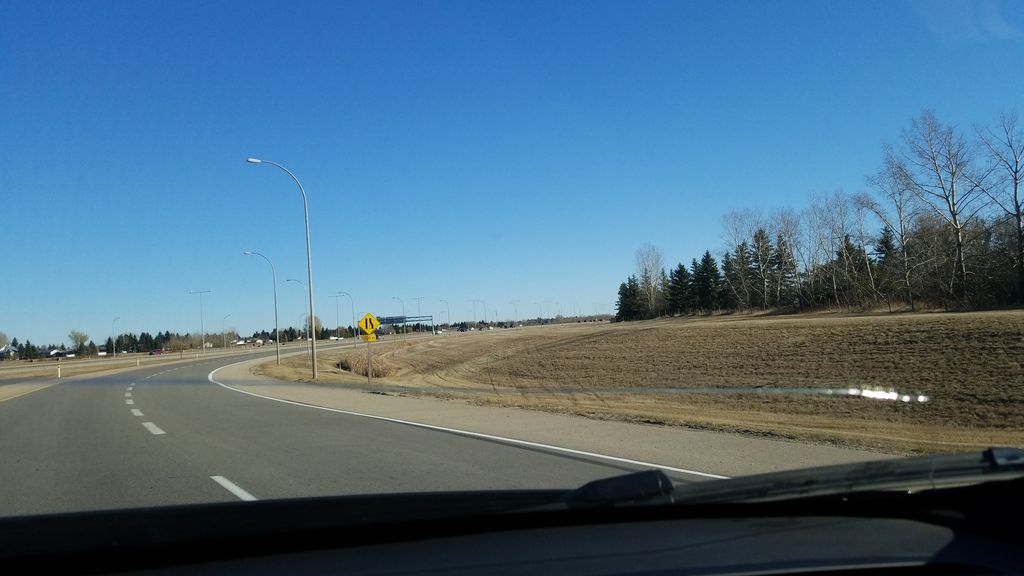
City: edmonton